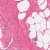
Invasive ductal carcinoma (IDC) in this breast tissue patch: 0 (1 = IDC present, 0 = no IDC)